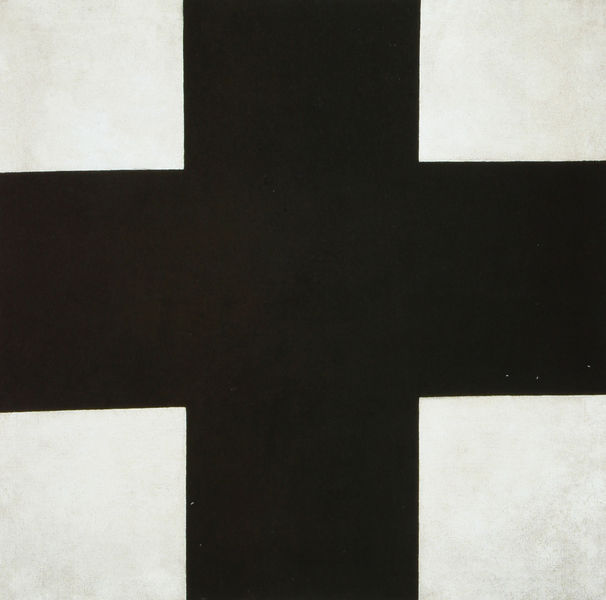
Titel: Schwarzes Kreuz
Künstler: Kazimir Malevich
Standort: St. Petersburg
Institution: Russisches Museum
Schlagwörter: gemälde, weiß, ausschnitt, braun, grau, mitte, schwarz, symbol, bild, spiegel, felder, komplementär, fahne, flagge, abstrakt, fläche, modern, formen, grafik, graphik, siebdruck, linien, einfach, detail, balken, wiess, abstraktion, foto, rechtecke, punkte, vier, kreuz, linie, kreuzung, acryl, form, schweiz, seite, schwarzweiß, strich, ritter, löcher, senkrecht, ecken, flecken, quadrate, geometrisch, mittel, jesus, zentral, waagerecht, russe, schief, optisch, unheimlich, geometrie, lewitt, quadrat, vierecke, gliederung, kruez, formatfüllend, waagrecht, versetzt, malewitsch, axryl, kreuzen, supprematismus, waggerecht, kasimir, christuis, wehtmacht, unsymmetrsich, grosses gleichsseitiges schwarzes kreuz